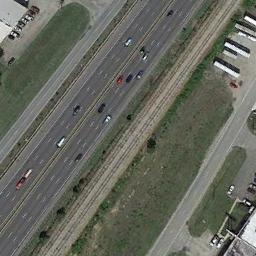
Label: freeway